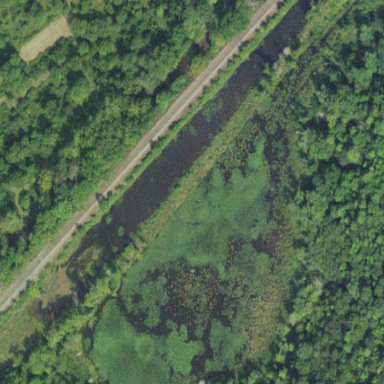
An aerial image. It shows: Pond with natural water.